Question: To make the plots more comparable, I would like to set the limits of all fill- and symbol size axes to the same size. Is this possible? Also the legends for "size" and "fill" are swapping places in the last two plots, which I would like to prevent as well.
Thanks in advance!!!
## ggballonplot chart

## Some code as an example
'''
library(ggplot2)
library(ggpubr)
plot4 <- ggballoonplot(data_matrix_comb, x = "Time", y = "Depth",
size = "mean_percentage_of_indivuals",
fill = "mean_variance", facet.by = "Stage",
ggtheme = theme_bw()) + scale_fill_viridis_c(option = "C") +
labs(title "Autumn")
library(gridExtra)
grid.arrange(plot1, plot2, plot3, plot4, ncol=2, nrow = 2)
'''
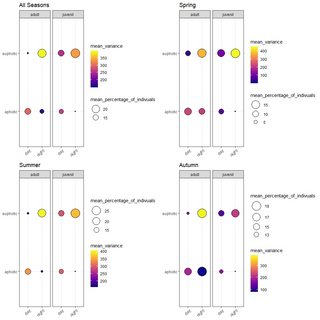
Answer: You can use 'ggarrange()' from 'ggpubr()',I would suggest a common legend since it doesn't make sense to have it 4 times.
I simulated some data since you did not provide (please do so in the future!).
Also slight variation from what you did, I placed all the data.frames inside a list, and if possible, you should try that so that you don't run the same code multiple times.. (i.e avoid copy-paste code):
'''
library(ggplot2)
library(ggpubr)
library(dplyr)
set.seed(111)
dat = data.frame(Time=rep(c("day","night"),12),
Depth=rep(c("aphotic","euphotic"),each=2,times=6),
Stage = rep(c("adult","juvenil"),each=4),
mean_percentage_of_indivuals=100*runif(24),
mean_variance = rnbinom(24,mu=100,size=0.5))
dat_all = dat %>% group_by(Time,Depth,Stage) %>% summarize_all(mean)
dat_spring = dat[1:8,]
dat_summer = dat[9:16,]
dat_autumn = dat[17:24,]
dat_list = list("All Seasons"=dat_all,"Spring"=dat_spring,
"Summer"=dat_summer,"Autumn"=dat_autumn)
plts = lapply(names(dat_list),function(i){
p <- ggballoonplot(dat_list[[i]], x = "Time", y = "Depth",
size = "mean_percentage_of_indivuals",
fill = "mean_variance", facet.by = "Stage",
ggtheme = theme_bw()) +
scale_fill_viridis_c(option = "C") +
labs(title=i)
return(p)
})
ggarrange(plotlist =plts,ncol=2, nrow=2, common.legend = TRUE)
'''
<URL>